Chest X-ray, AP view. Patient: 40 years old, sex F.
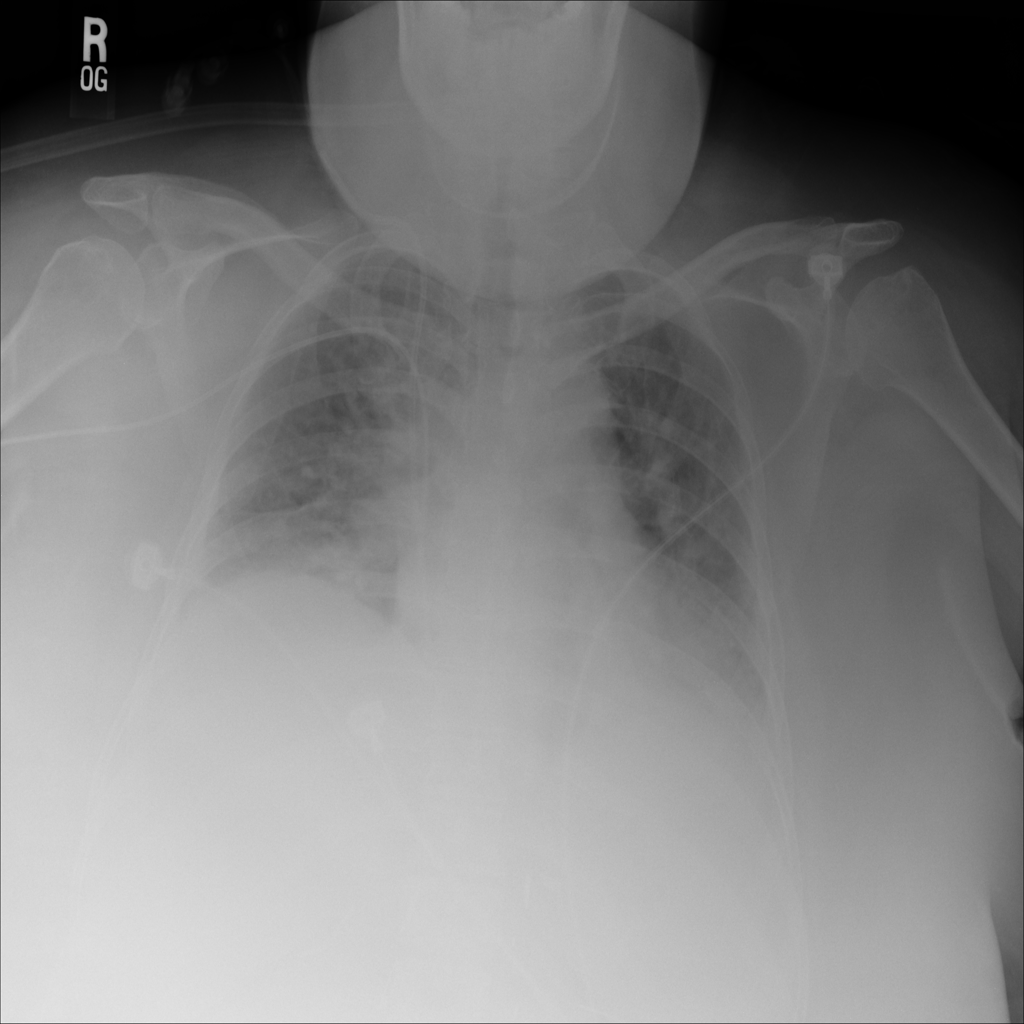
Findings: No Finding